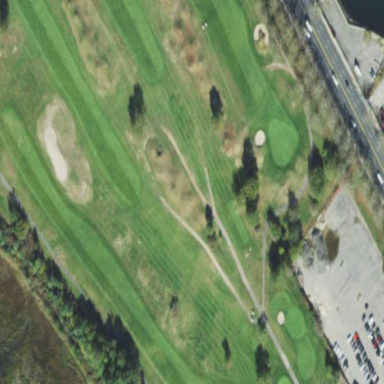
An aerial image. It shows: Golf fairway surrounded by grass.